Chest X-ray:
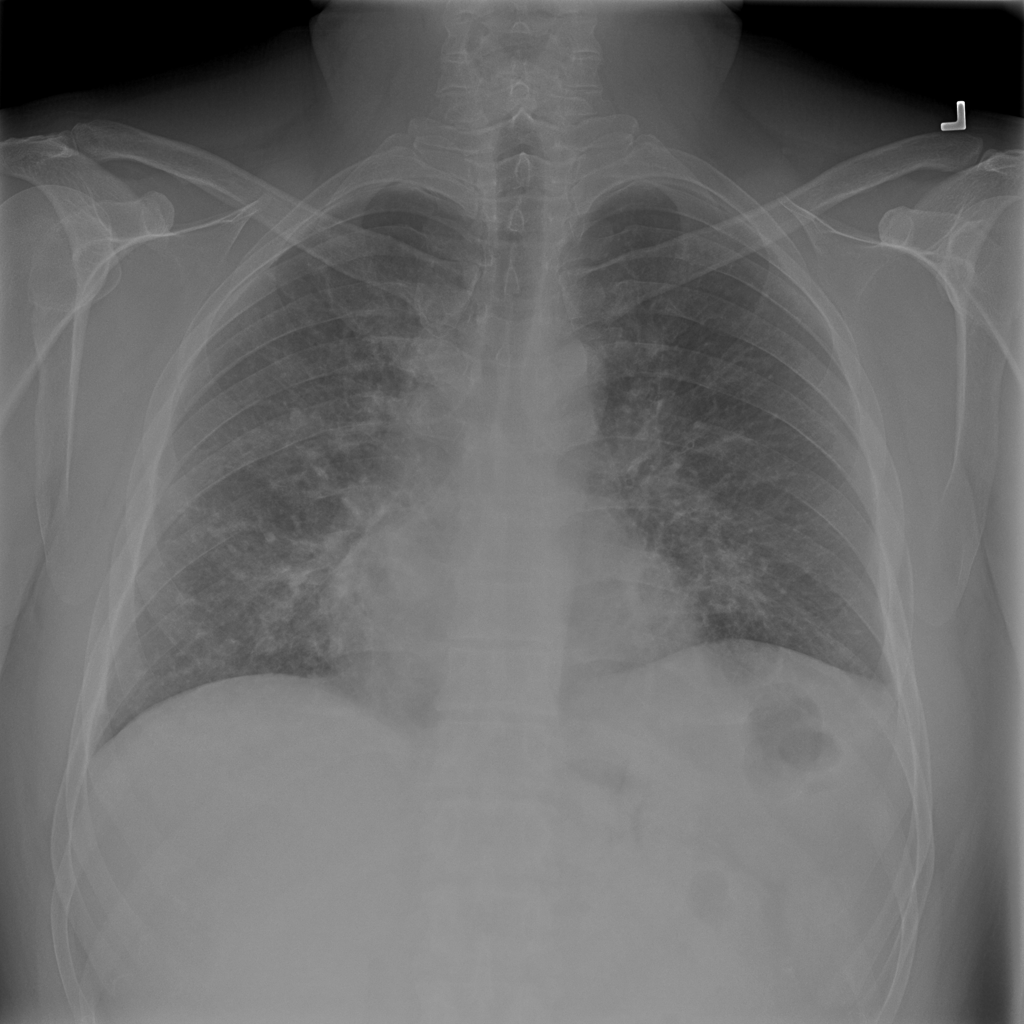
Findings: Fibrosis
No abnormal finding: no